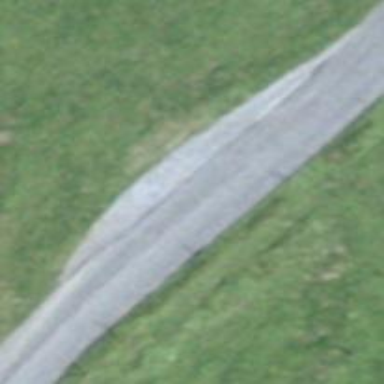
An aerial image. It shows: Passing place on the road.